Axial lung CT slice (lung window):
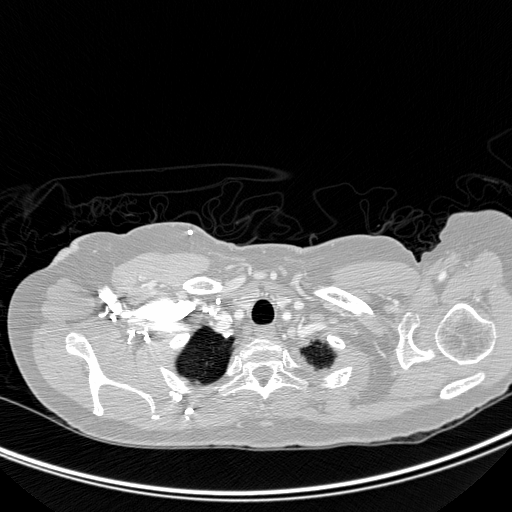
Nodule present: no